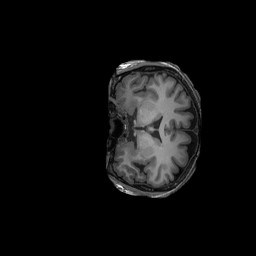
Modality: T1w
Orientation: coronal
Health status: ill
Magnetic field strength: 3 T